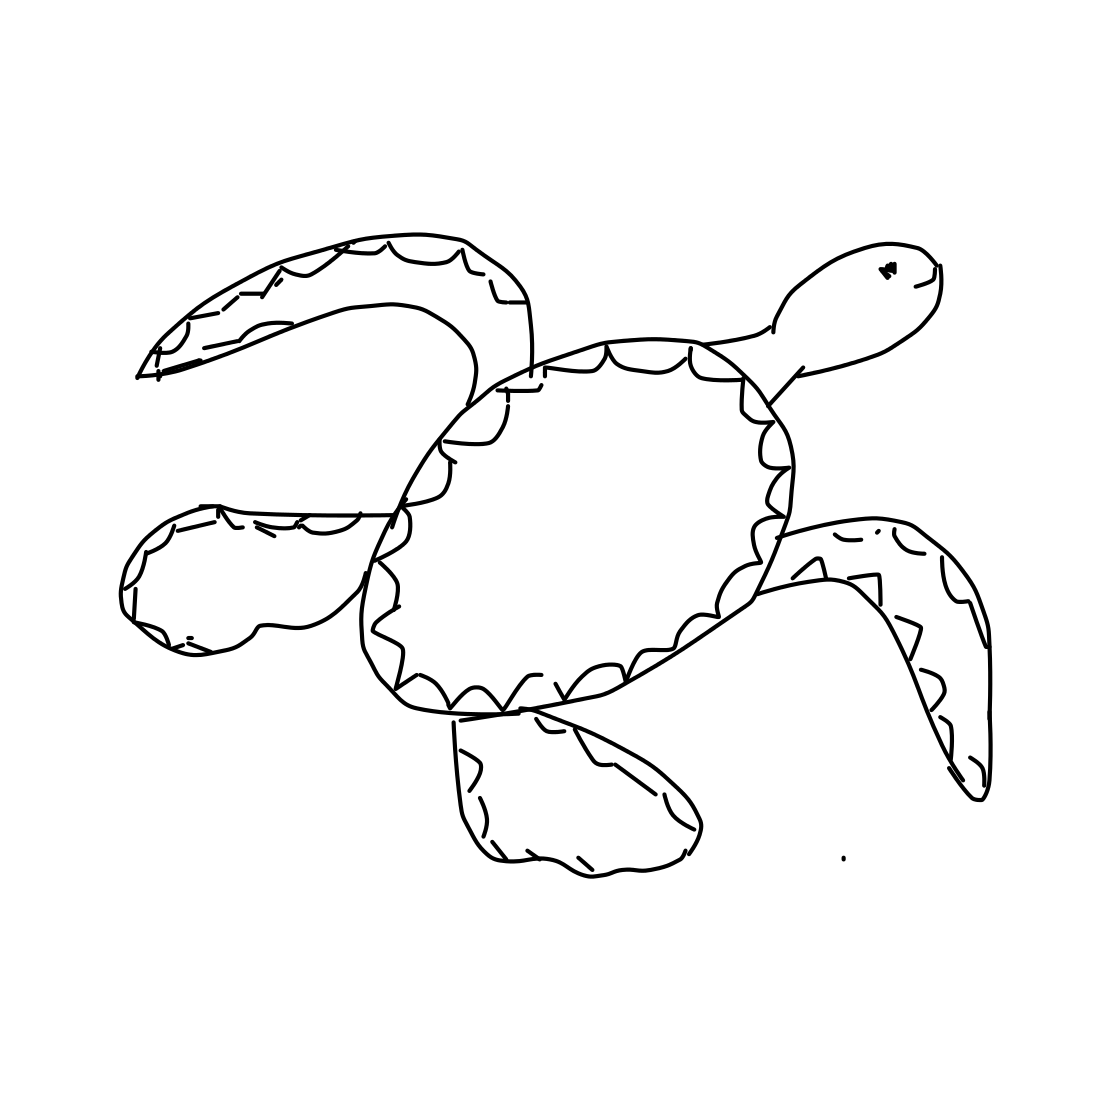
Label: sea turtle